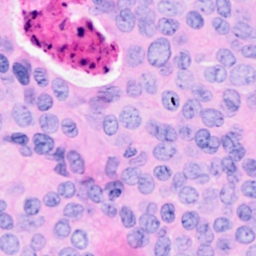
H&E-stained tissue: Breast